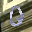
Label: 0